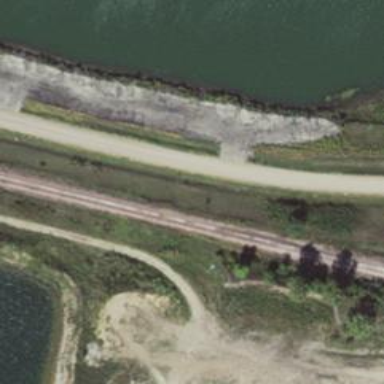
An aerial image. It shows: Railway track.